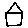
Label: house